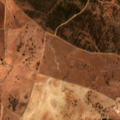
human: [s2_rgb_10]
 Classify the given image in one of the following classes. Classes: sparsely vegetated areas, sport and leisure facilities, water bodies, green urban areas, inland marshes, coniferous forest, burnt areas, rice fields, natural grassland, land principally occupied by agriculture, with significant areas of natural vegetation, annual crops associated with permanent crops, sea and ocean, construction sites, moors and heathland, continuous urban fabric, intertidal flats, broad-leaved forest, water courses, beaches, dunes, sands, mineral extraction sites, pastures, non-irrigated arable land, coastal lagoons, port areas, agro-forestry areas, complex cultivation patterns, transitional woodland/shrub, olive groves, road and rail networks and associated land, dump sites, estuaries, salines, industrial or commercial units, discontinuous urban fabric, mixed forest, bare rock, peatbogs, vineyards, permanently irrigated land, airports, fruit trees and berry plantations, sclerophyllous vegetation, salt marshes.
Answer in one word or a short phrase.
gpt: pastures, agro-forestry areas, transitional woodland/shrub